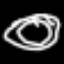
Label: donut